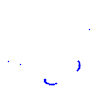
Particle: proton